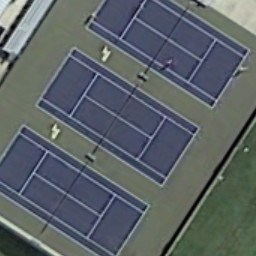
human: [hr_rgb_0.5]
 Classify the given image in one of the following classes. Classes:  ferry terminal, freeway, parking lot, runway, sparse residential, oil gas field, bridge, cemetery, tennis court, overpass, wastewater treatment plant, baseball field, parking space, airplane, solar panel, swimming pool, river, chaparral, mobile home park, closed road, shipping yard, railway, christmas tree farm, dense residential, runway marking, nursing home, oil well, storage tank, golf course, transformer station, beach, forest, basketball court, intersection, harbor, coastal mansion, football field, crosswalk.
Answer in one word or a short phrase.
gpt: tennis court